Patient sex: M
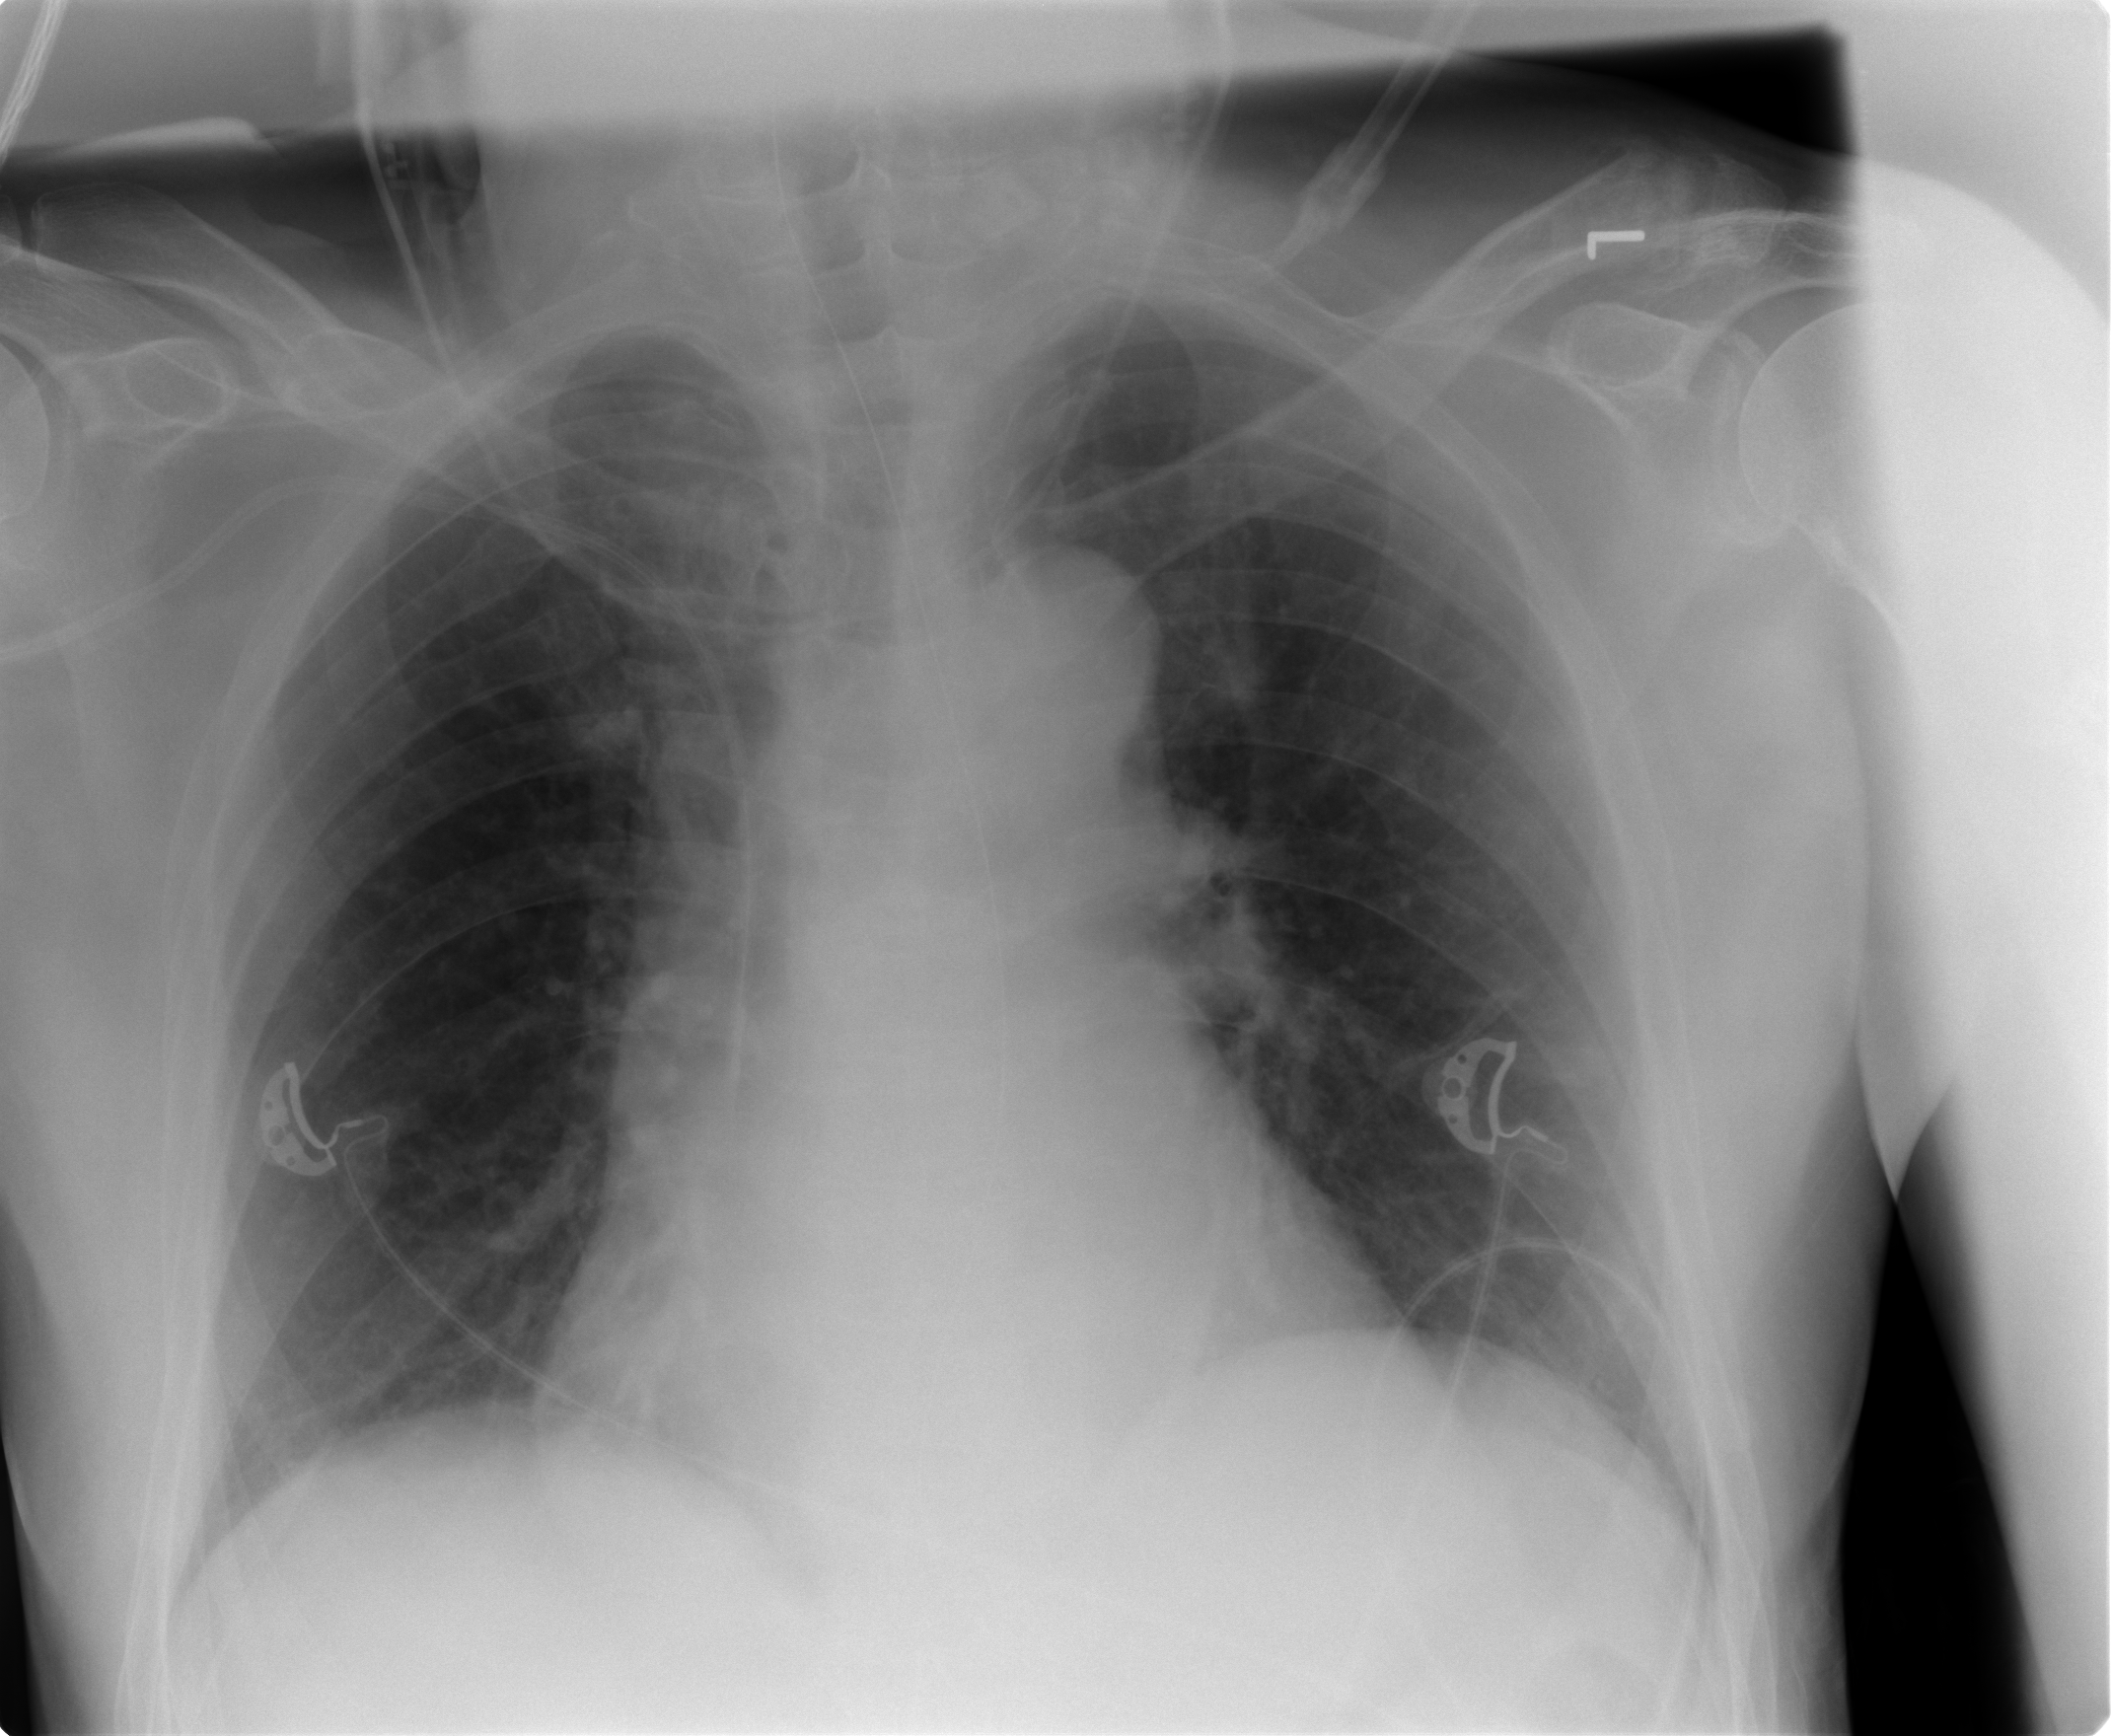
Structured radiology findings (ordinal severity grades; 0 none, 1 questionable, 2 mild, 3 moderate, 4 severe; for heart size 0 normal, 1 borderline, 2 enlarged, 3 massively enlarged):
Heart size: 0
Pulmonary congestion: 1
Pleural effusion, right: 0
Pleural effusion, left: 0
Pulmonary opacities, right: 0
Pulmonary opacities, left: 0
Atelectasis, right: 2
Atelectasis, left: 2